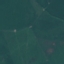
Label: Pasture